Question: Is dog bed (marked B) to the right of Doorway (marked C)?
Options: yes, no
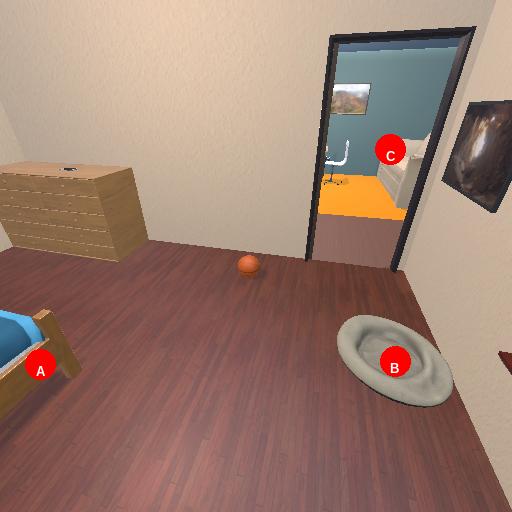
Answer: yes